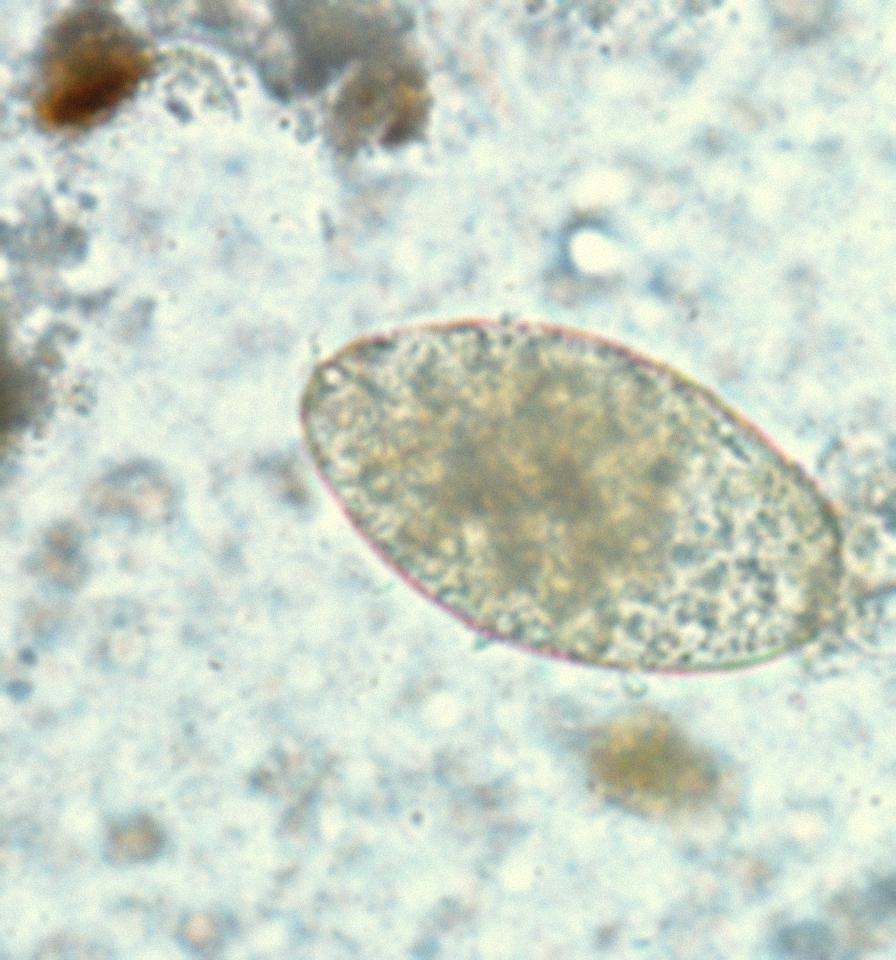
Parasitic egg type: Fasciolopsis buski